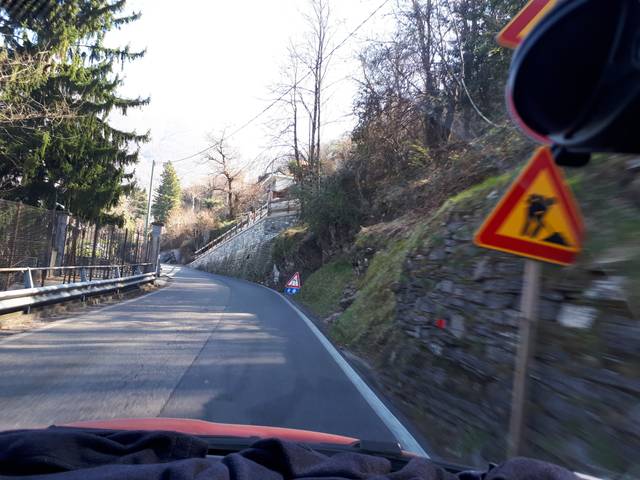
Region: Italy
Coordinates: 45.859, 9.144